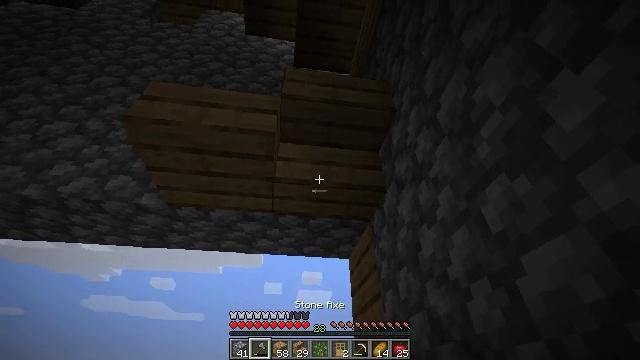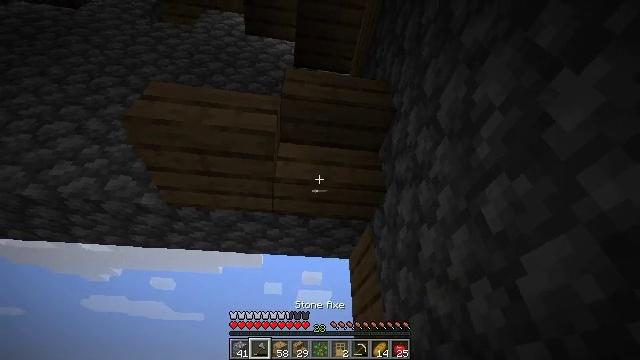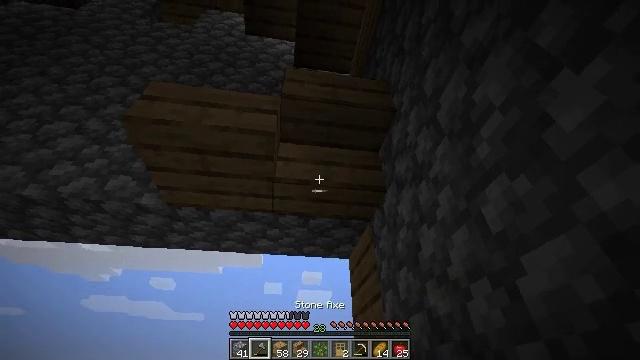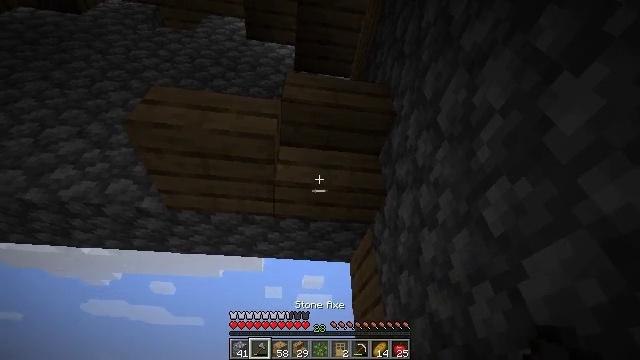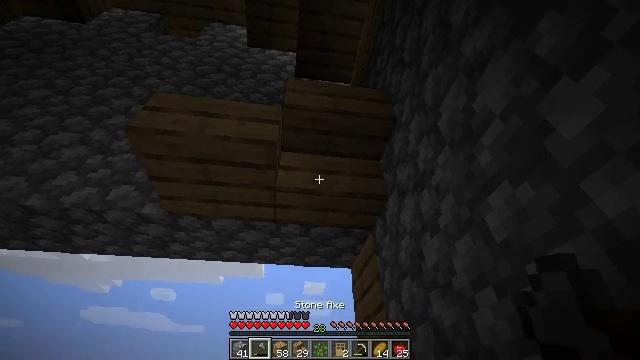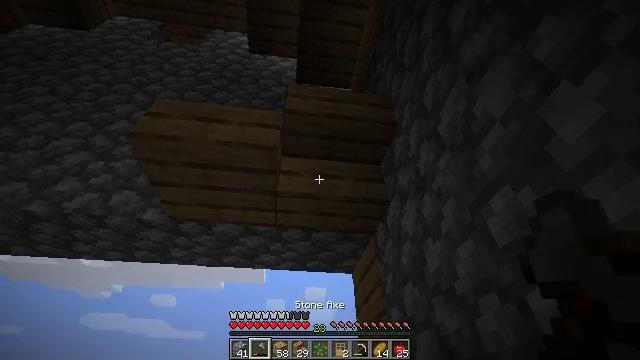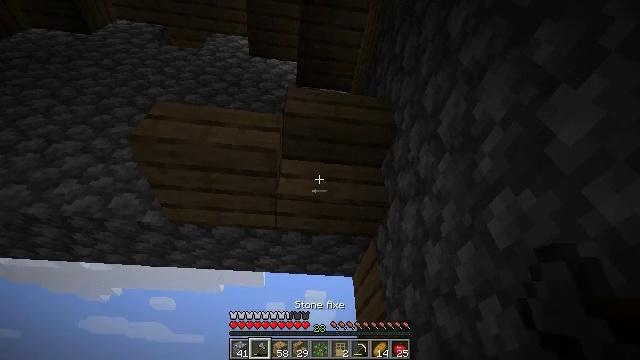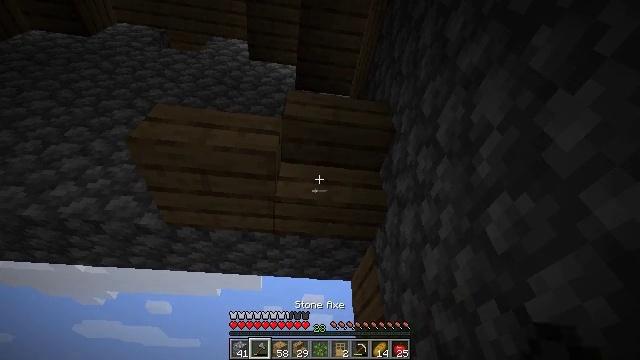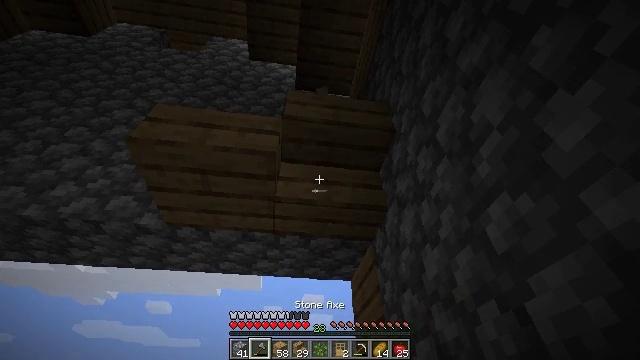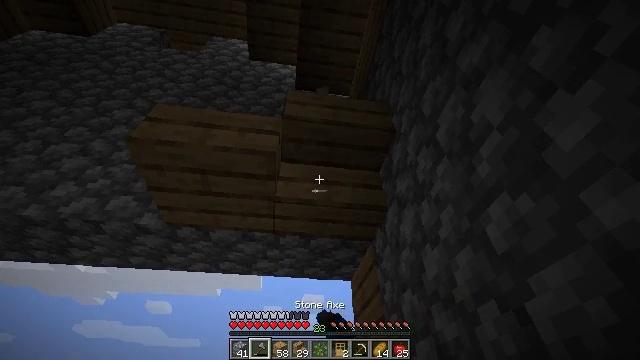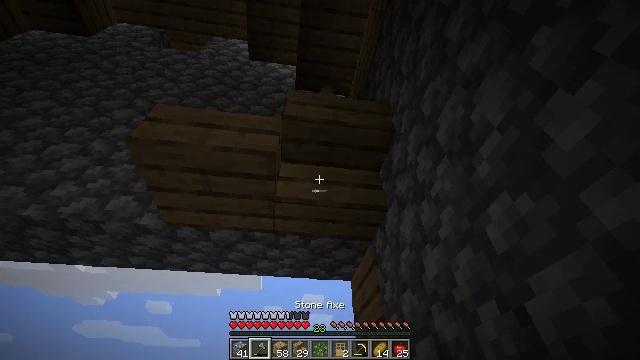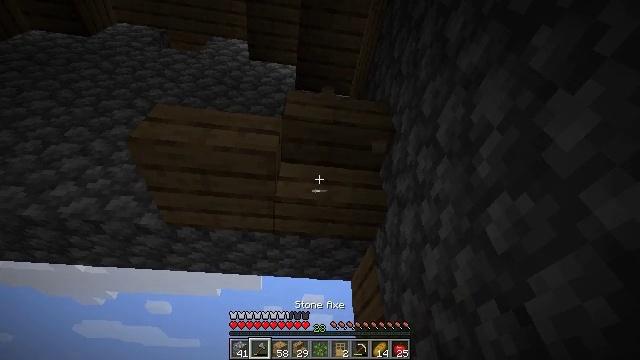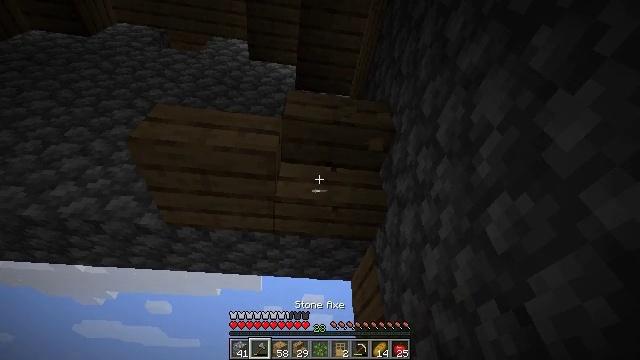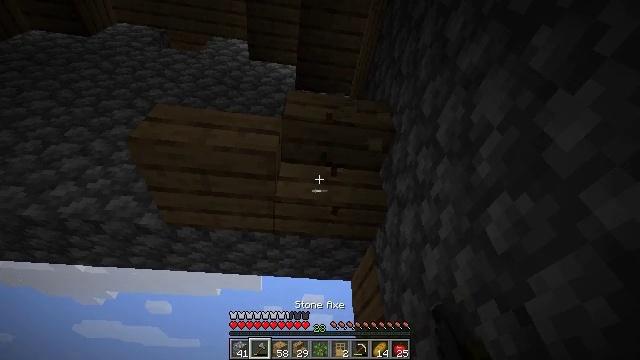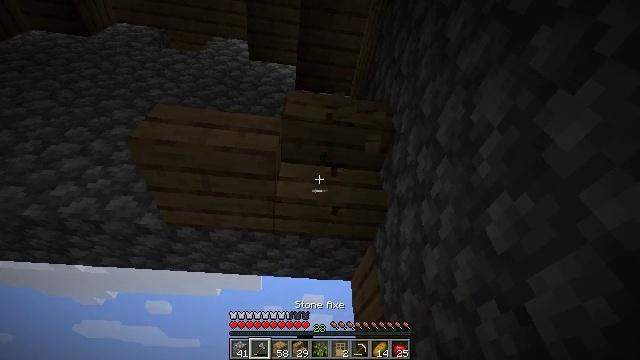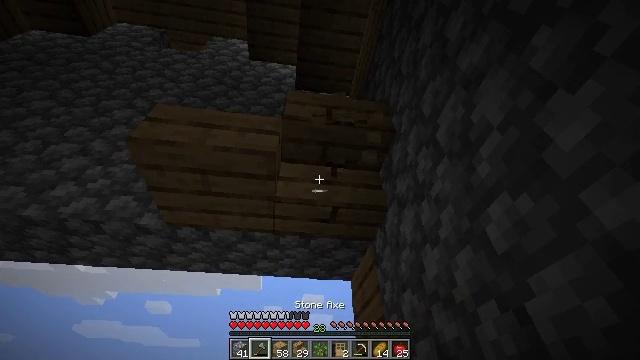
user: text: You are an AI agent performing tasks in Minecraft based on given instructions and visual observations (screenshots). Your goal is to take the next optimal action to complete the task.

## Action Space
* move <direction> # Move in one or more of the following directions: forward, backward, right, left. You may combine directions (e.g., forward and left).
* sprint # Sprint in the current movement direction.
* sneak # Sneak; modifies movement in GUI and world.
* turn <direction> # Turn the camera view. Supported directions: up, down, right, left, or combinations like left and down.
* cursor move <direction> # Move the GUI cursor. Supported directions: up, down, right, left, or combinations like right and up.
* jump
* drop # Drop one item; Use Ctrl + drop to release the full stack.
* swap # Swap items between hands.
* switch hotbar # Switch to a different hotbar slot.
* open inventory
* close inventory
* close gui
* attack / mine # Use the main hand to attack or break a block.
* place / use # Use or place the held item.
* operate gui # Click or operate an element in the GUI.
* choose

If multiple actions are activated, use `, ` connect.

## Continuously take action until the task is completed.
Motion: motion action
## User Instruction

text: Attack the oak stairs to recycle them.
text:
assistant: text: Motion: no_op
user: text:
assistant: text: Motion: no_op
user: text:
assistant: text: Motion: no_op
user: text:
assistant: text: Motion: turn up
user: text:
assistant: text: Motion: turn up
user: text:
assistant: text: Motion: no_op
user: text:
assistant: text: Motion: no_op
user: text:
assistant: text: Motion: attack / mine
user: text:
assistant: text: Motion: attack / mine
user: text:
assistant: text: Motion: attack / mine
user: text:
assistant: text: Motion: attack / mine
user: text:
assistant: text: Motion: attack / mine
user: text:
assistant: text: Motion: attack / mine
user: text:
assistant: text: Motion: attack / mine
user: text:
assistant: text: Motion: attack / mine
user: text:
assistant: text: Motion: attack / mine
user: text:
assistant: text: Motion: attack / mine
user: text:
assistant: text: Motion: attack / mine
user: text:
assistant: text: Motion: attack / mine
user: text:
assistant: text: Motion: attack / mine
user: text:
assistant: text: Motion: attack / mine
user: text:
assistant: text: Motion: attack / mine
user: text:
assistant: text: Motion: attack / mine
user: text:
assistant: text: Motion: attack / mine
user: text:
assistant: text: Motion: attack / mine
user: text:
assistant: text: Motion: attack / mine
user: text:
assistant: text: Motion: attack / mine
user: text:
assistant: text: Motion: attack / mine
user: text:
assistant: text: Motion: attack / mine
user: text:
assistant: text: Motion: attack / mine